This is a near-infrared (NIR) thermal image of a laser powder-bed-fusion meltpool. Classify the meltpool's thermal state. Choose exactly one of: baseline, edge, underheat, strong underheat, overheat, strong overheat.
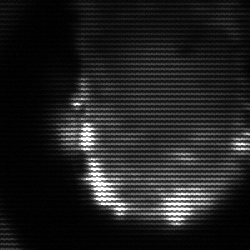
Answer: baseline